Question: I wrote an android program. in the right hand there are 4 little green boxes (text view). I set their height as wrap to dynamically change height and cover the whole layout and if I add extra textview the height decrease.

'''
<?xml version="1.0" encoding="utf-8"?>
<LinearLayout xmlns:android="http://schemas.android.com/apk/res/android"
android:layout_width="fill_parent"
android:layout_height="fill_parent"
android:orientation="horizontal" >
<LinearLayout
android:layout_width="0dip"
android:layout_height="300dip"
android:orientation="vertical" android:layout_weight="0.75 ">
<LinearLayout
android:layout_width="match_parent"
android:layout_height="0dip" android:layout_weight="0.25">
<TextView
android:layout_width="0dip"
android:layout_height="fill_parent"
android:layout_margin="2dip"
android:layout_weight="0.25"
android:background="#00ffff" />
<TextView
android:layout_width="0dip"
android:layout_height="fill_parent"
android:layout_margin="2dip"
android:layout_weight="0.25"
android:background="#00ff00" />
</LinearLayout>
<TextView
android:layout_width="match_parent"
android:layout_height="0dip"
android:layout_margin="2dip"
android:background="#00ffff" android:layout_weight="0.25"/>
<TextView
android:layout_width="match_parent"
android:layout_height="0dip"
android:layout_margin="2dip"
android:background="#00ffff" android:layout_weight="0.25"/>
<LinearLayout
android:layout_width="match_parent"
android:layout_height="0dib" android:layout_weight="0.25">
<TextView
android:layout_width="0dip"
android:layout_height="fill_parent"
android:layout_margin="2dip"
android:layout_weight="0.2"
android:background="#00ffff" />
<TextView
android:layout_width="0dip"
android:layout_height="fill_parent"
android:layout_margin="2dip"
android:layout_weight="0.7"
android:background="#00ff00" />
</LinearLayout>
</LinearLayout>
<LinearLayout
android:layout_width="0dip"
android:layout_height="300dip"
android:orientation="vertical" android:layout_weight="0.25">
<TextView
android:layout_width="match_parent"
android:layout_height="120dip"
android:layout_margin="2dip"
android:background="#00ff00" />
<LinearLayout
android:layout_width="match_parent"
android:layout_height="fill_parent"
android:orientation="vertical" >
<TextView
android:layout_width="match_parent"
android:layout_height="wrap_content"
android:layout_margin="2dip"
android:background="#00ff0b" />
<TextView
android:layout_width="match_parent"
android:layout_height="wrap_content"
android:layout_margin="2dip"
android:background="#00ff0b" />
<TextView
android:layout_width="match_parent"
android:layout_height="wrap_content"
android:layout_margin="2dip"
android:background="#00ff0b" />
<TextView
android:layout_width="match_parent"
android:layout_height="wrap_content"
android:layout_margin="2dip"
android:background="#00ff0b" />
</LinearLayout>
</LinearLayout>
'''
'''
package abc.sara.app.mystartu1;
import android.app.Activity;
import android.os.Bundle;
public class mystartup1 extends Activity {
/** Called when the activity is first created. */
@Override
public void onCreate(Bundle savedInstanceState) {
super.onCreate(savedInstanceState);
setContentView(R.layout.main);
}
}
'''
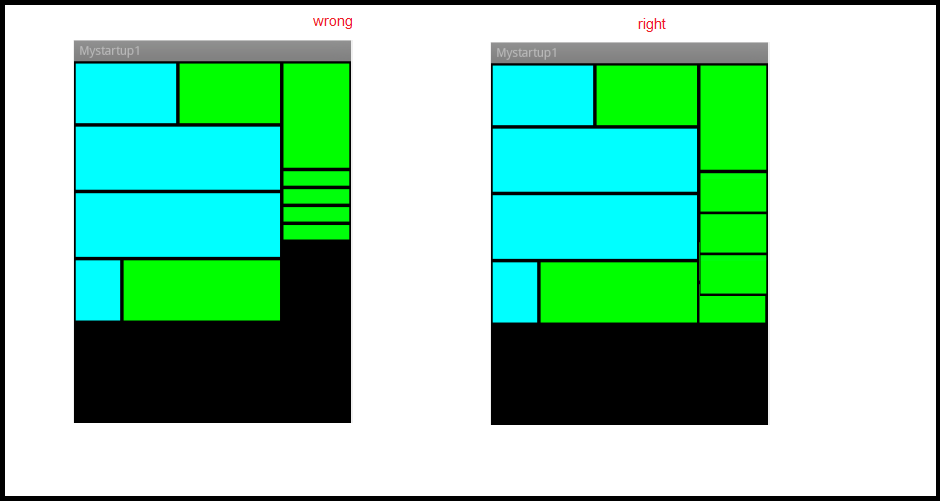
Answer: Well okey I finally found your problem. Try to play more around with the weights and TextViews.
- 'android:layout_height="match_parent"'- 'android:layout_weight="1"'- 'android:layout_weight="0.7"'
Now it should look like that:
'''
<LinearLayout
android:layout_width="match_parent"
android:layout_height="fill_parent"
android:orientation="vertical">
<TextView
android:layout_width="match_parent"
android:layout_height="match_parent"
android:layout_margin="2dp"
android:background="#00ff0b"
android:layout_weight="0.7" />
<TextView
android:layout_width="match_parent"
android:layout_height="match_parent"
android:layout_margin="2dp"
android:background="#00ff0b"
android:layout_weight="1" />
<TextView
android:layout_width="match_parent"
android:layout_height="match_parent"
android:layout_margin="2dp"
android:background="#00ff0b"
android:layout_weight="1" />
<TextView
android:layout_width="match_parent"
android:layout_height="match_parent"
android:layout_margin="2dp"
android:background="#00ff0b"
android:layout_weight="1" />
<TextView
android:layout_width="match_parent"
android:layout_height="match_parent"
android:layout_margin="2dp"
android:background="#00ff0b"
android:layout_weight="1"
android:id="@+id/textView" />
</LinearLayout>
'''